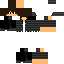
A male human skin with medium skin, wearing brown long hair dressed in a blue hoodie and black pants, featuring a closed mouth.